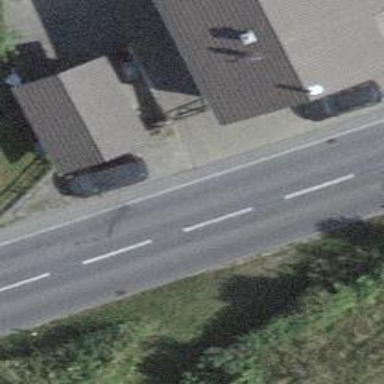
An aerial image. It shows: Primary road with asphalt surface.